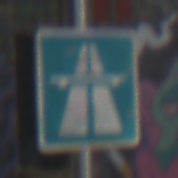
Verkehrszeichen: Autobahn
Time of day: Midday
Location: Roofed (Special)
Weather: Overcast
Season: NotSpecified
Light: Natural